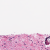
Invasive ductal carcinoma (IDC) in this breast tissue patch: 0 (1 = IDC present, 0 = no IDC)